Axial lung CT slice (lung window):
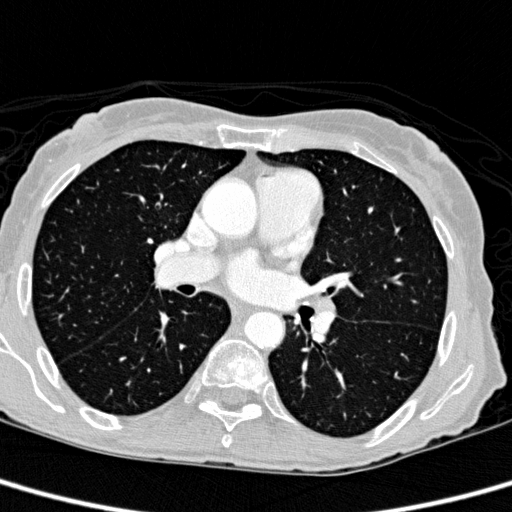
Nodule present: no